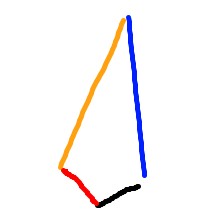
Shape: kite